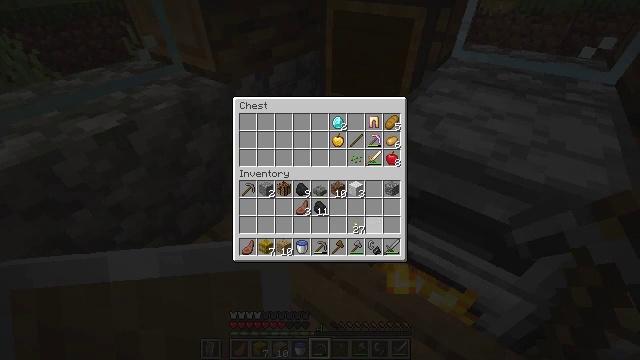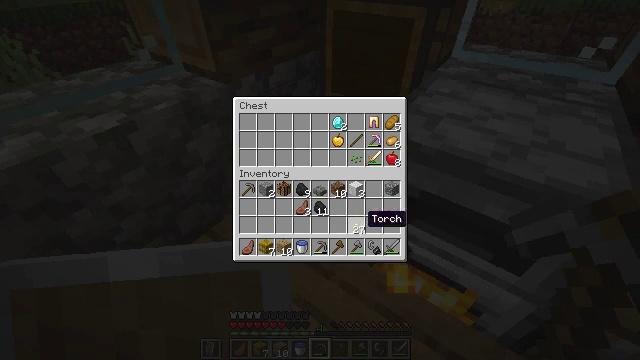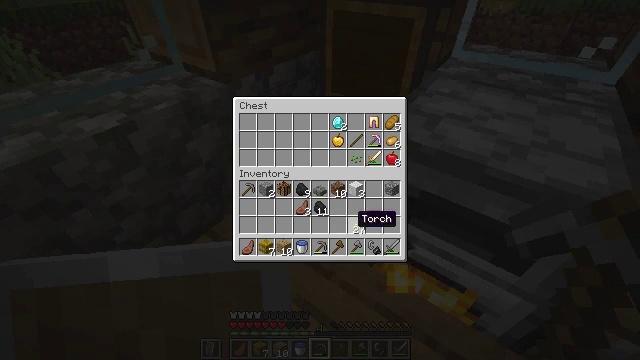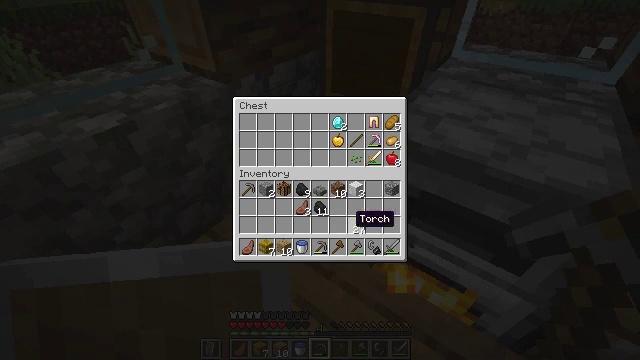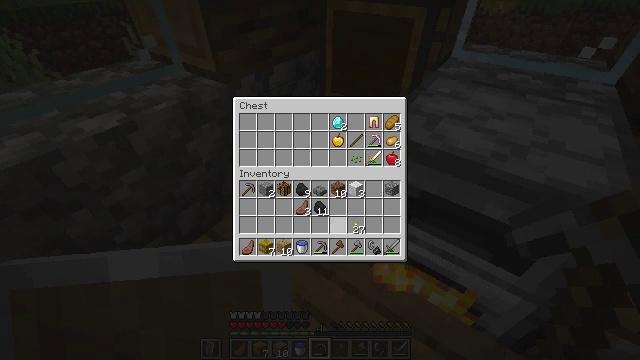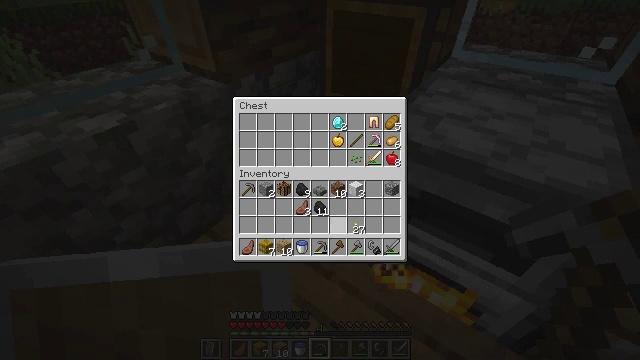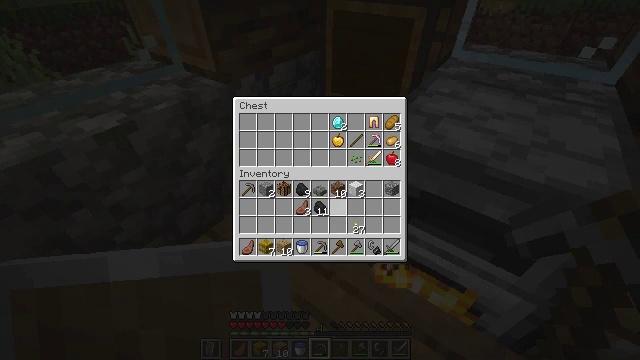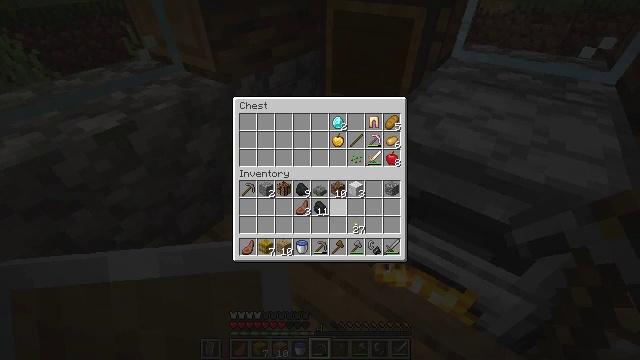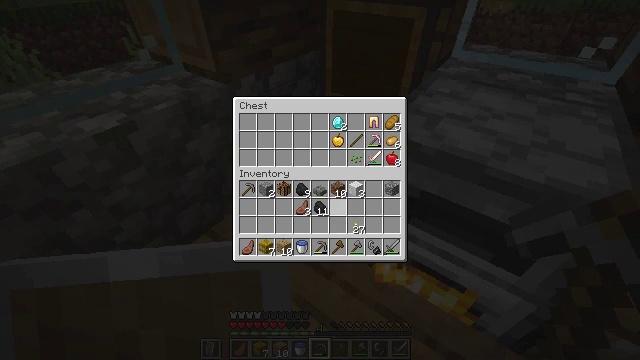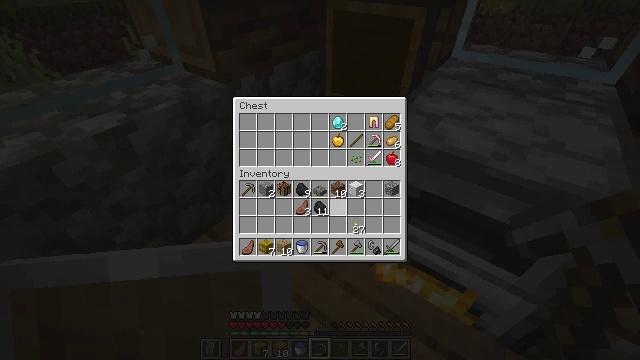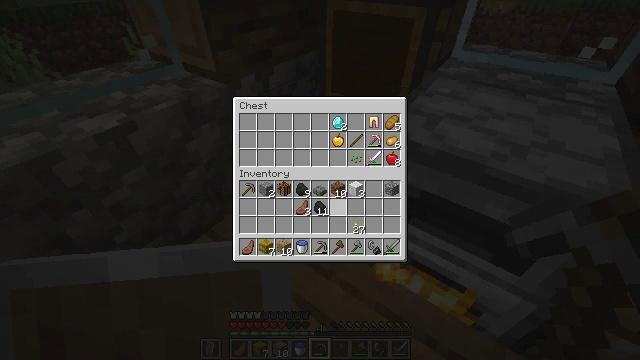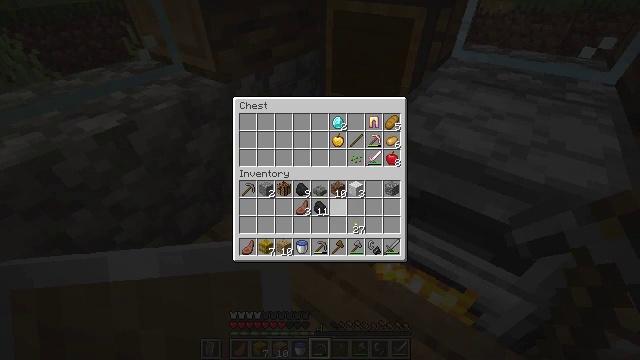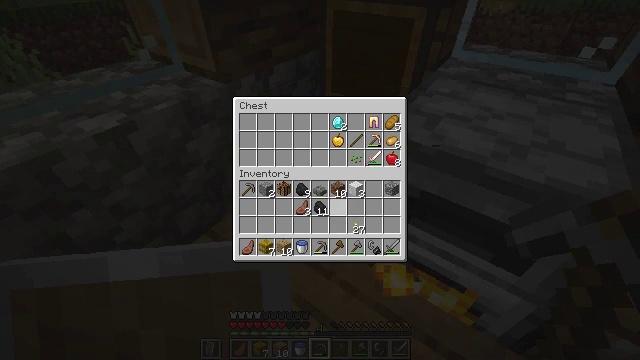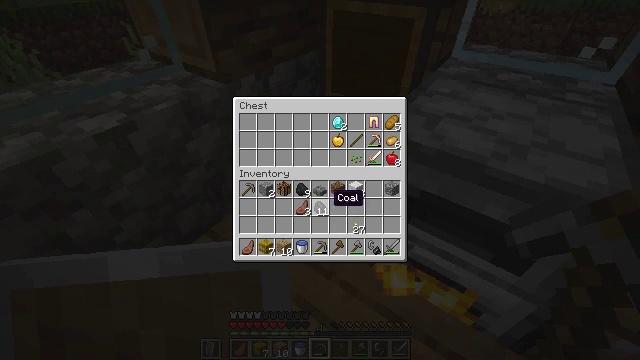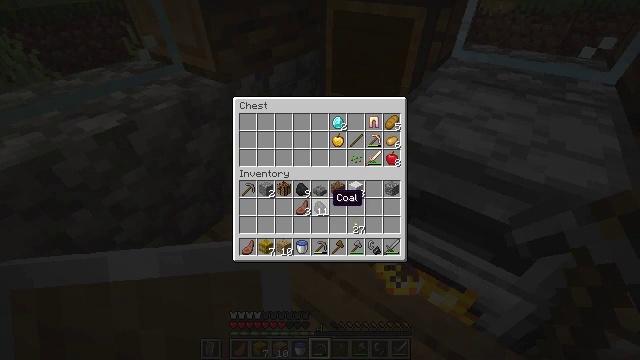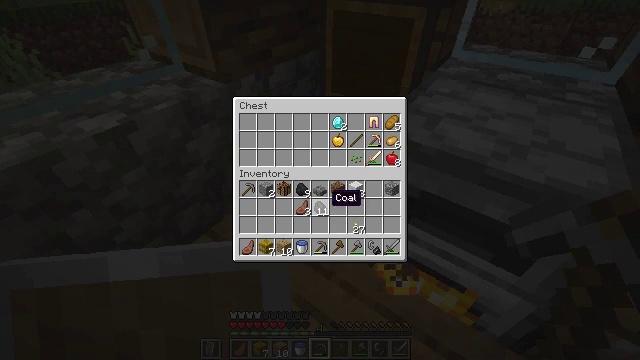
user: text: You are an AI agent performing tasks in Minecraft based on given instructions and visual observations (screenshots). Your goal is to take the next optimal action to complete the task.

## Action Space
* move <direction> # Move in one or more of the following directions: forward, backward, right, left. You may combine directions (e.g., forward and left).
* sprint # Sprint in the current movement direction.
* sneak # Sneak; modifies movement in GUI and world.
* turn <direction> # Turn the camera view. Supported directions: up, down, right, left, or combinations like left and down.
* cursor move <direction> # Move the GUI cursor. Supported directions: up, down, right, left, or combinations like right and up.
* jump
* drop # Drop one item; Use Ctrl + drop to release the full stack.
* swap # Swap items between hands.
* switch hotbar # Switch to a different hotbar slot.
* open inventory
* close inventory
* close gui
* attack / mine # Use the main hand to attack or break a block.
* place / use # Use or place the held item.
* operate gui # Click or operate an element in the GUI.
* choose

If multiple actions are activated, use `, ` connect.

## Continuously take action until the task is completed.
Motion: motion action
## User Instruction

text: Collect tall grass by breaking it.
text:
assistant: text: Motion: no_op
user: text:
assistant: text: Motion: turn left
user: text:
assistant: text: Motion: no_op
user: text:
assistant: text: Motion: no_op
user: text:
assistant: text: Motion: no_op
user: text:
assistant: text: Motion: no_op
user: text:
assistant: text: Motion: turn left
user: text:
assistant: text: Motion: no_op
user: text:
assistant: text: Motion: no_op
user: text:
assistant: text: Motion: no_op
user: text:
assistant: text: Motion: no_op
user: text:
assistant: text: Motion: no_op
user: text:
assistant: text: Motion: no_op
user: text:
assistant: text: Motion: no_op
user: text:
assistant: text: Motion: no_op
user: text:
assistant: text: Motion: no_op
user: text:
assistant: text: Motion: no_op
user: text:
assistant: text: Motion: no_op
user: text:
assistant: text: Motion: no_op
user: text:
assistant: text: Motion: no_op
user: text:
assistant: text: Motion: no_op
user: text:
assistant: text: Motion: no_op
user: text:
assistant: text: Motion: no_op
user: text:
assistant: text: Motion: no_op
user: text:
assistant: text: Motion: no_op
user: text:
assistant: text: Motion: no_op
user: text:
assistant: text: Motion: no_op
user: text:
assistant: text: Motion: no_op
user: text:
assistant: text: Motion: no_op
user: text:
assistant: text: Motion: no_op